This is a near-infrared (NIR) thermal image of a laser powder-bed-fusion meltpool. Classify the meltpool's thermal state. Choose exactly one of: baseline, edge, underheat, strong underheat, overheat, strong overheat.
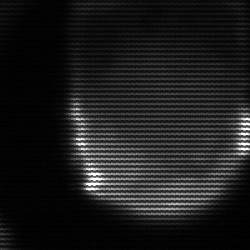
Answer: edge